Current action and preconditions to check: trajectory_clear

Your task: For each precondition in the list above, predict whether it will hold at this action.

Consider the current scene as observed from the mobile robot's camera, and analyze the predicted future states of all dynamic agents (e.g., people, animals, vehicles, or any moving entities) within the NEXT SECOND.

IMPORTANT: Only answer "very likely" if you are absolutely certain—based on strong, clear evidence—that a dynamic agent will violate the precondition in the predicted future state. Do NOT answer "very likely" for unlikely, ambiguous, or low-probability risks.

Ask yourself for each precondition: Is there a high probability, with clear and convincing evidence, that the predicted future states of any dynamic agent will interfere with the predicted future state of the currently executing action within the NEXT SECOND, causing that precondition to fail?

Assess the risk level based on these predictions. Use "likely" or "very likely" if motions create a clear risk of interference.

Use "neutral" or "improbable" if agents are nearby but their predicted paths are clearly diverging or non-conflicting.

Failure Risk Categories: "very improbable", "improbable", "neutral", "likely", "very likely"

Answer Format: Output ONLY the probability_of_failure value from these categories: "very improbable", "improbable", "neutral", "likely", "very likely"

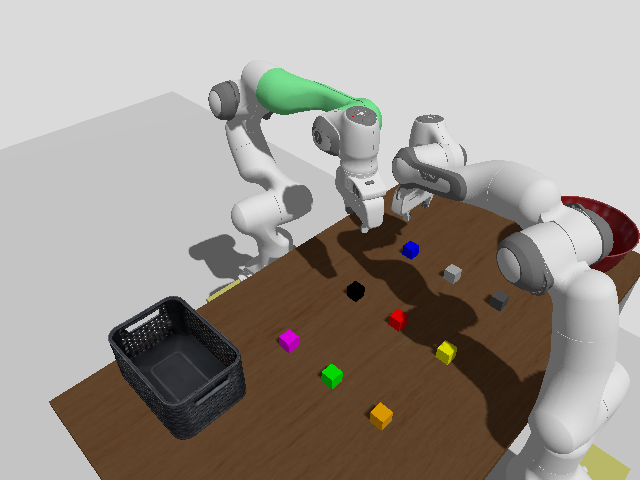

Answer: improbable